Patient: sex M, age 44
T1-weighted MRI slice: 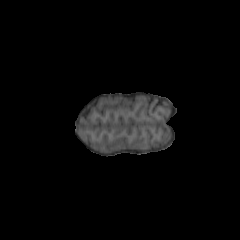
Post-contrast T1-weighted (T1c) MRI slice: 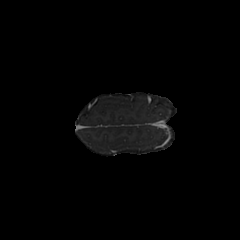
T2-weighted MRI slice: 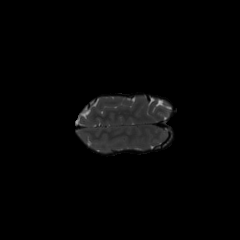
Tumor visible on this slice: no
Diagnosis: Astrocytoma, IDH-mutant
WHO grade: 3